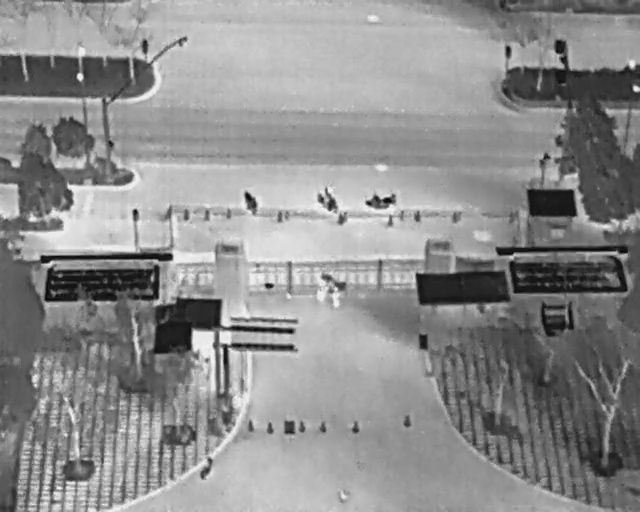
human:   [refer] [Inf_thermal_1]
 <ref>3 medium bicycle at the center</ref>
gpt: <box>[[58, 35, 61, 42, 2], [49, 37, 53, 40, 145], [37, 38, 41, 40, 161]]</box>

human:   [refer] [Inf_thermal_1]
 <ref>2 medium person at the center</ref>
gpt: <box>[[48, 55, 52, 57, 3], [50, 56, 54, 59, 2]]</box>